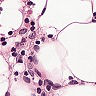
Metastatic tissue present: no